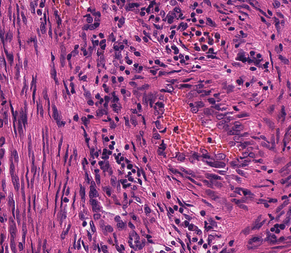
Tumor epithelial tissue: no
Tumor-associated stroma tissue: yes
Normal tissue: no